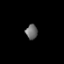
Tissue: prostate
Cell type: T cells
Senescence score: 0.2828
Nuclear area (px): 171
Mean DAPI intensity: 107.725